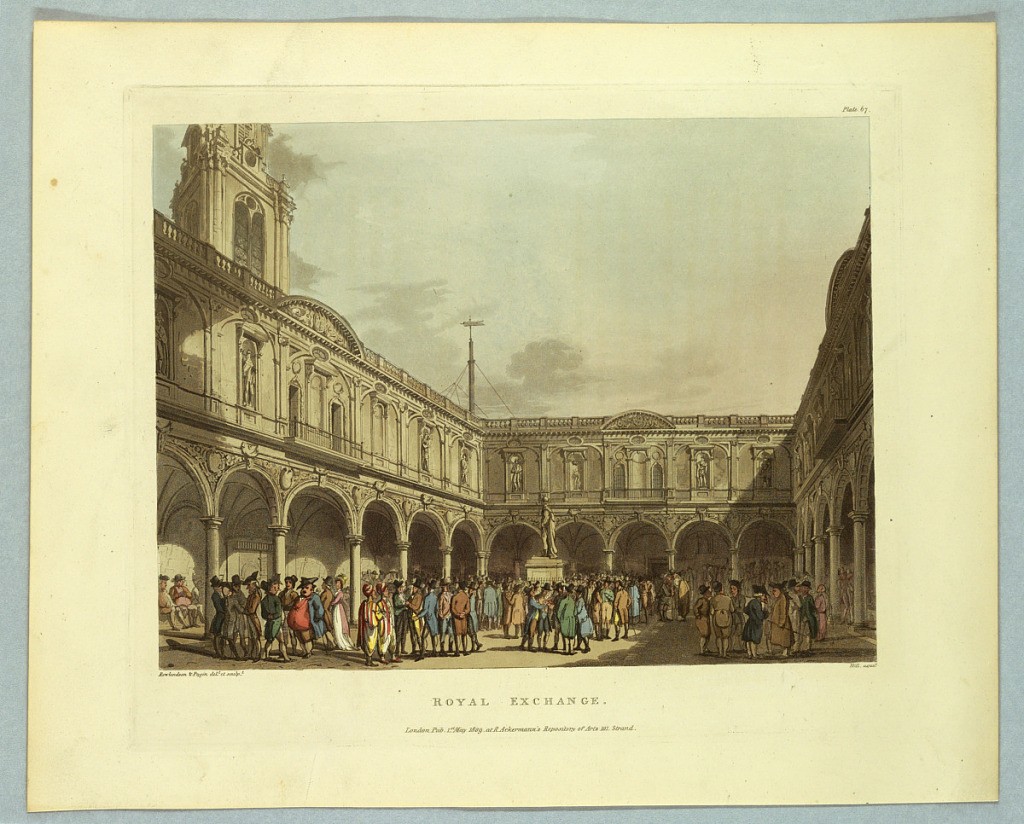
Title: Royal Exchange, from "Ackermann's Repository"
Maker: Thomas Rowlandson, British, 1756–1827
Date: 1809
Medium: Aquatint, brush and watercolor on paper
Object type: Print
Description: Rectangular outdoor courtyard; cloistered walk below, around it. Statue in niches above. Many people in groups, conversing. Title, artists', and publisher's names below.